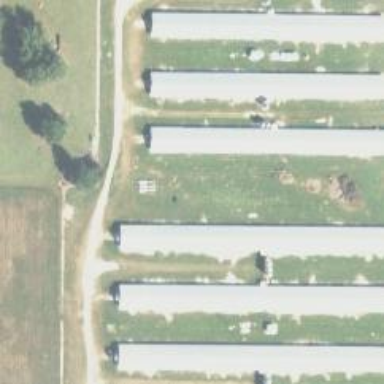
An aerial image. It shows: Feedlot in farmyard.